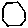
Label: hexagon